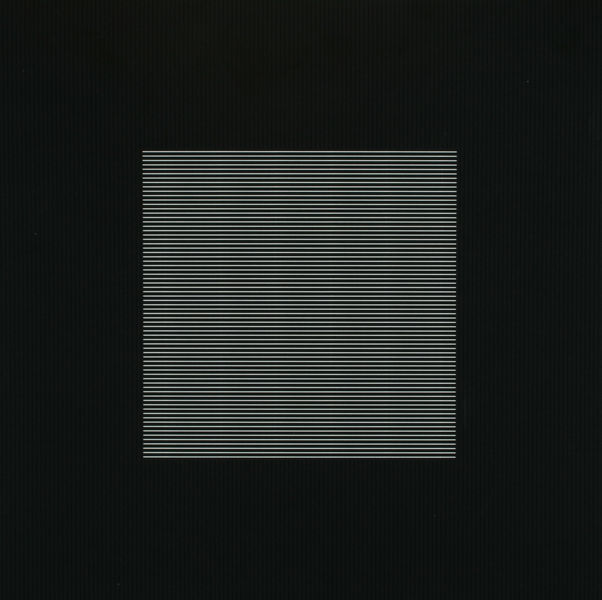
Titel: Lines in two directions and in five colors on five colors with all their combinations (I)
Künstler: Sol Lewitt
Schlagwörter: weiß, grau, hell, licht, schwarz, rahmen, bild, moderne, abstrakt, modern, linien, rand, streifen, striche, rechteck, linie, kontur, form, würfel, quadrate, gefängnis, zentrum, waagerecht, geometrie, op art, quadrat, viereck, raster, parallele, pappe, grill, horizonzal, kinetik, quadrar